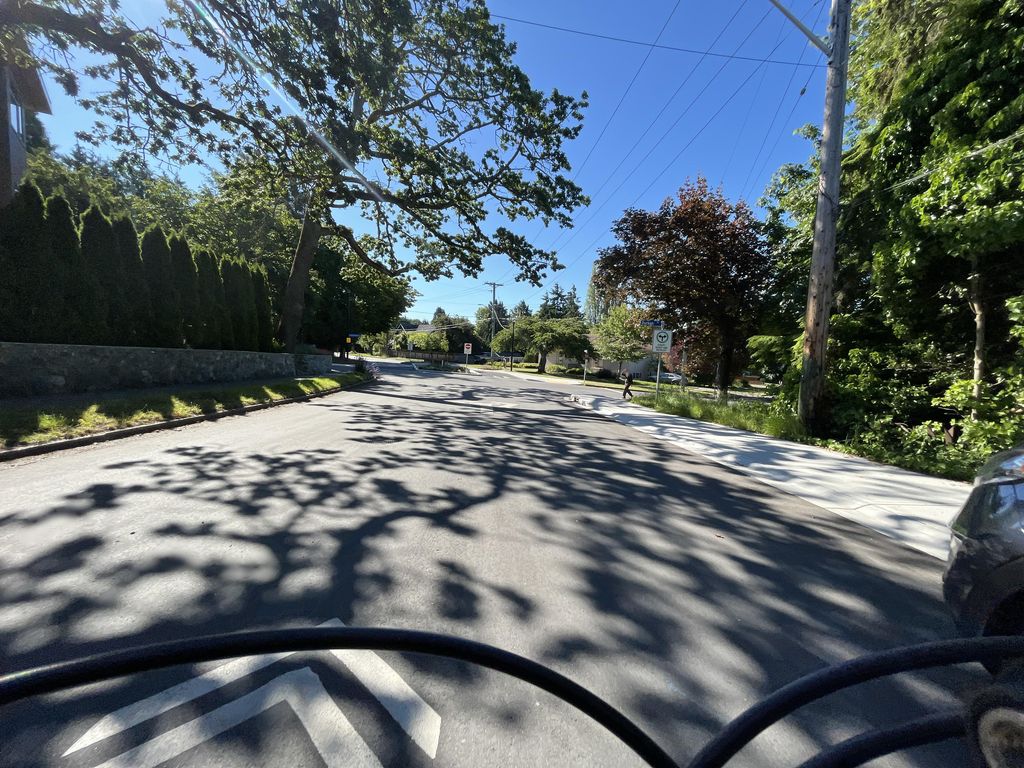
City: victoria